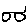
Label: car